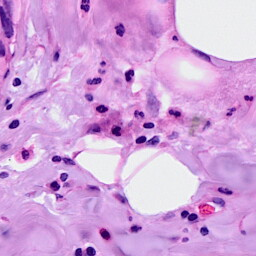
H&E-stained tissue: Breast